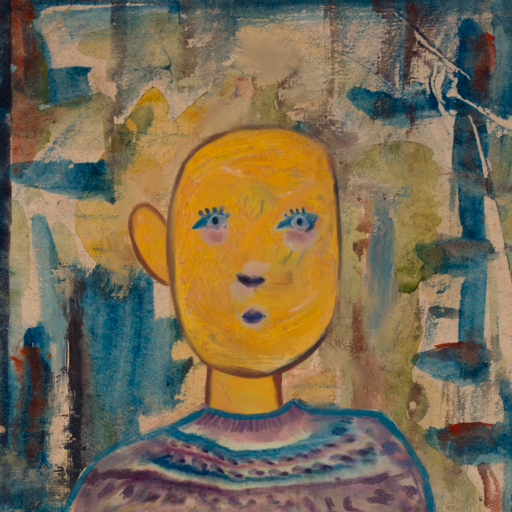
Background: Orphan, Head And Neck Front: After_Raid, Face Front: Hill_Girl, Bust: HillGirl, Hair Front: Blank, Head Accessory: Blank, Second Necklace: Blank, Necklace: Blank, Baby: Blank